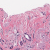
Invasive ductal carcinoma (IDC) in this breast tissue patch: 1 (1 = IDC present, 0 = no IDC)